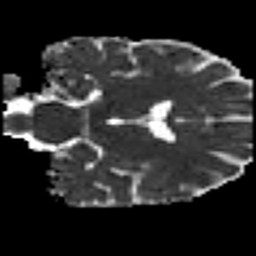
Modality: MD
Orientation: coronal
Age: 50
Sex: female
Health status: ill
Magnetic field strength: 3 T
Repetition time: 8.4 s
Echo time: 0.0926 s